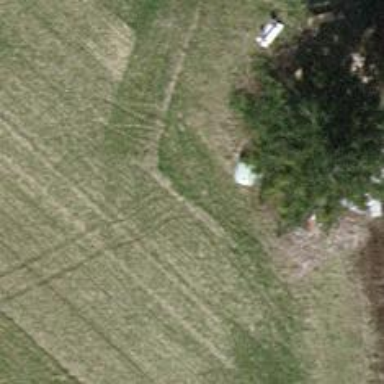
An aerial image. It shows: Grass track with grade5 tracktype.